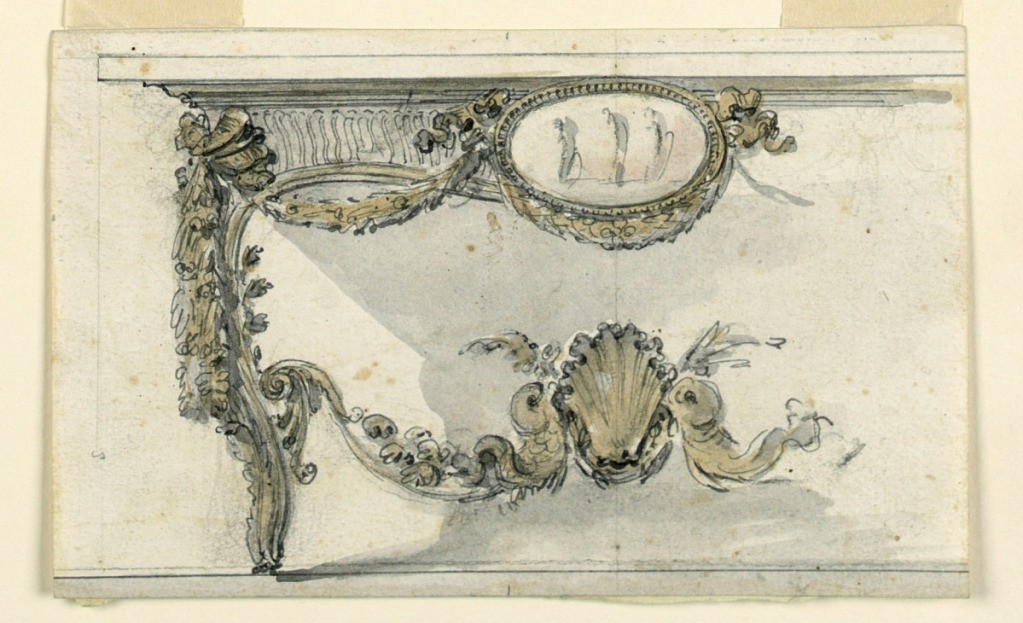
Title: Design for a Console Table
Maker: Giuseppe Barberi, Italian, 1746–1809
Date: late 18th century
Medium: Brush and grey, brown, and rose watercolor, pen and gray and black ink, graphite on paper, with cardstock backing
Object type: Drawing
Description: Drawing showing part of a design for a console table. Design includes a fluted supporting facade, and a central relief with three figures. Relief is framed in warm-hued tones with a botanical festoon below it, which tapers toward the tabletop and then extends out toward the leg, hanging alongside the leg at the outside. The legs are connected below by scrolls ending in dolphins which support a shell at center.